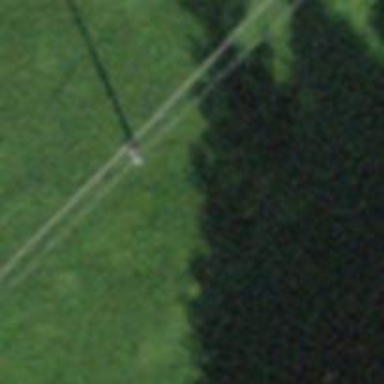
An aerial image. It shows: Power pole.